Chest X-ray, PA view. Patient: 41 years old, sex F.
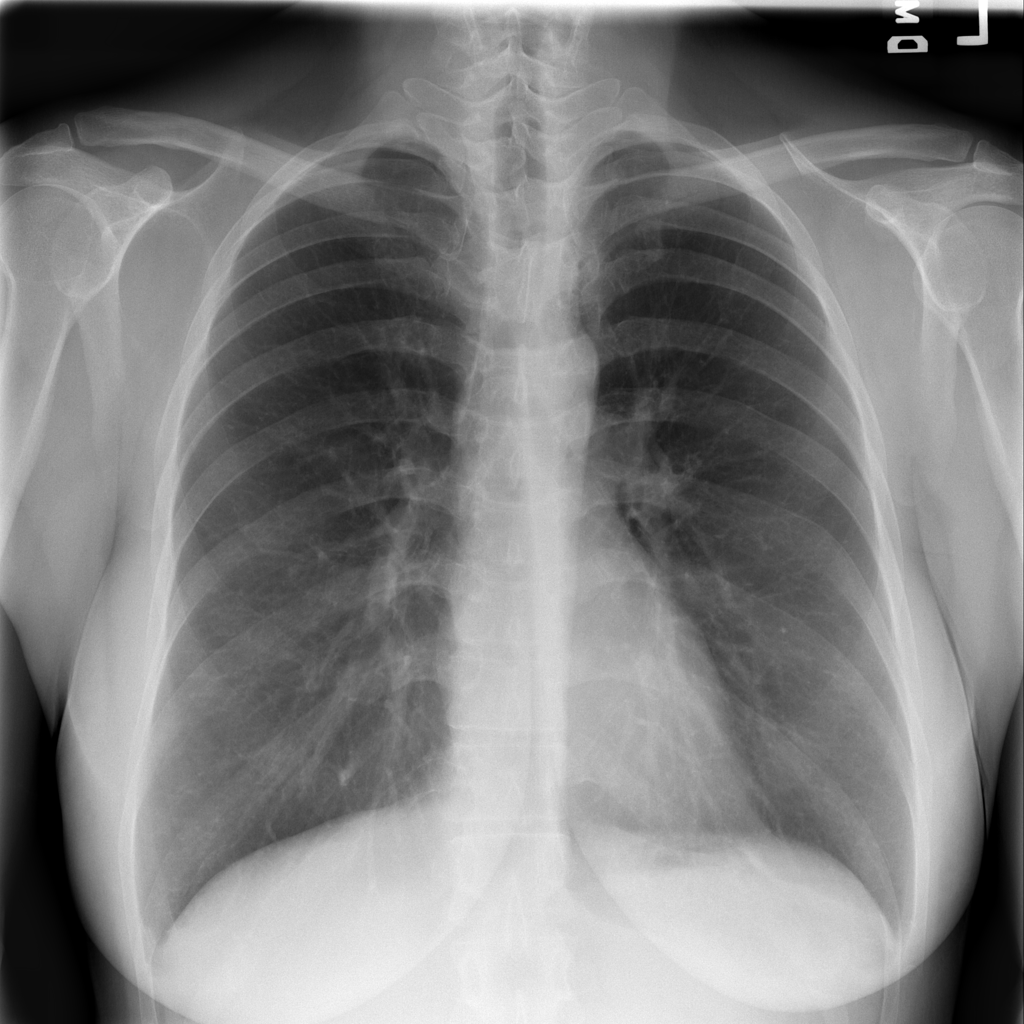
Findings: No Finding